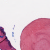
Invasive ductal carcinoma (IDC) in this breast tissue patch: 0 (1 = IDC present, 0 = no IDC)